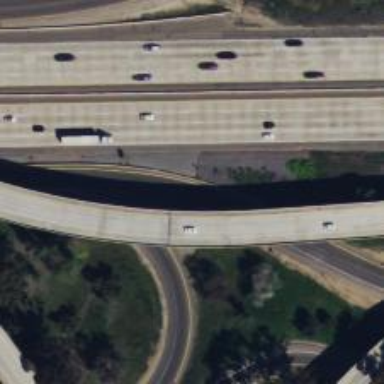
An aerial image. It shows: Motorway link.